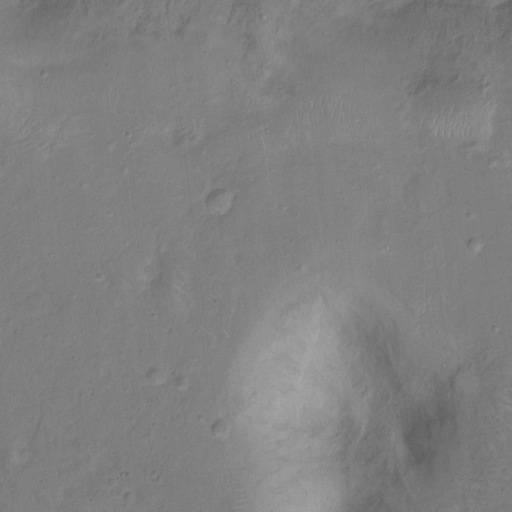
Classes present: Background